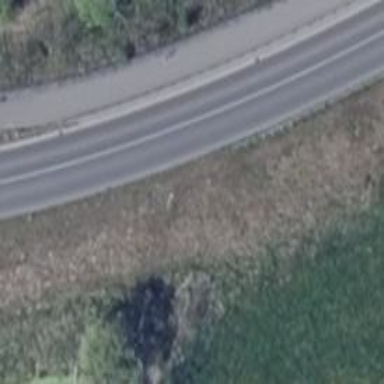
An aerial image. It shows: Secondary road.